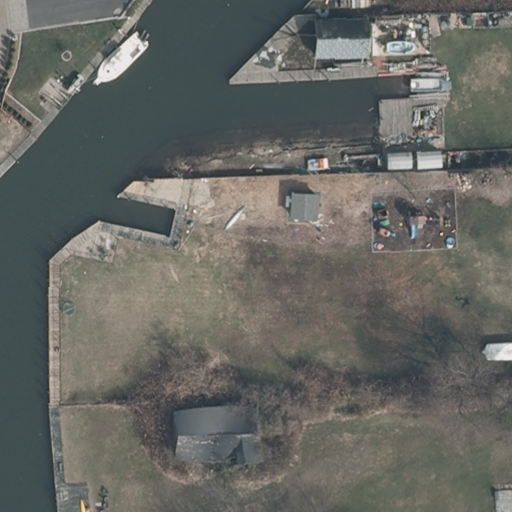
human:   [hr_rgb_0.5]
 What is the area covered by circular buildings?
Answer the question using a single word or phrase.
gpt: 0m2

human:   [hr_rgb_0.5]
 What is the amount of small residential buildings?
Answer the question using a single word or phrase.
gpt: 0

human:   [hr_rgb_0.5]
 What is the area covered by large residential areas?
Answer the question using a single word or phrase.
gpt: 10595m2

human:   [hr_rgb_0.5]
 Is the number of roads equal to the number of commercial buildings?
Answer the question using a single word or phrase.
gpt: no

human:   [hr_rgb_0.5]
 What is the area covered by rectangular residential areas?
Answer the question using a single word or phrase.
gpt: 10595m2

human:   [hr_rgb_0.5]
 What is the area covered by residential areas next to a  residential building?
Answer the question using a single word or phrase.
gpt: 10595m2

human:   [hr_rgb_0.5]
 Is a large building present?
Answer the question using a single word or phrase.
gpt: no

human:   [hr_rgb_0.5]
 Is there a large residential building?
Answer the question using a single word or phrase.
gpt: no

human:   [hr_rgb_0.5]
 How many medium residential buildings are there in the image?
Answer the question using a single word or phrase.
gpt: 2

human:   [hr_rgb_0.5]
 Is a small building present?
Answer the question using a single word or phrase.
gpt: no

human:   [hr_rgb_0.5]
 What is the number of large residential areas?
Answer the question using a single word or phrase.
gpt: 1

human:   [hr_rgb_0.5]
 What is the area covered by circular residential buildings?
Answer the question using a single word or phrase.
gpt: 0m2

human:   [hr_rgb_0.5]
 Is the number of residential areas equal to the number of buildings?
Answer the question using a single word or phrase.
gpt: no

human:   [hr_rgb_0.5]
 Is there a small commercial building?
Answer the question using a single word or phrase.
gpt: no

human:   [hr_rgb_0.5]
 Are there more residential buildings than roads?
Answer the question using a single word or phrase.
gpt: yes

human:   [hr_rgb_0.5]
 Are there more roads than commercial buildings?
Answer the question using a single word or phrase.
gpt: yes

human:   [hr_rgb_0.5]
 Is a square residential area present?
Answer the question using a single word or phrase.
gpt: no

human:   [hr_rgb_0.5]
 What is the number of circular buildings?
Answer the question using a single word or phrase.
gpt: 0

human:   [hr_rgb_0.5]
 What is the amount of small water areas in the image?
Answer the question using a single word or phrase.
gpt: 0

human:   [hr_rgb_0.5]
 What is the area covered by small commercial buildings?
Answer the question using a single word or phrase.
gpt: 0m2

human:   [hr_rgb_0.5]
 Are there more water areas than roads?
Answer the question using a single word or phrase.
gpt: no

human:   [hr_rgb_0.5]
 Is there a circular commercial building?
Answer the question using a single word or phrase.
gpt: no

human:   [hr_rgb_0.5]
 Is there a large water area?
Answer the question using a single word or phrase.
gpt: yes

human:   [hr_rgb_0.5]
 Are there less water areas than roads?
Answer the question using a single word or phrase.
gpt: no

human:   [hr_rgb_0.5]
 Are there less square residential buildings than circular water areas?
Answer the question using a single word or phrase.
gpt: no

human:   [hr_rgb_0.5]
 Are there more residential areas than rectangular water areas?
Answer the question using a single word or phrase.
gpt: yes

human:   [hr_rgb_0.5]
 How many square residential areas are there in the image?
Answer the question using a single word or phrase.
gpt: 0

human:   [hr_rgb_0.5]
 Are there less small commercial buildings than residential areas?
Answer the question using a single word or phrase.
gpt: yes

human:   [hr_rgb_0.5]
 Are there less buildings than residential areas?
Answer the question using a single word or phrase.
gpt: no

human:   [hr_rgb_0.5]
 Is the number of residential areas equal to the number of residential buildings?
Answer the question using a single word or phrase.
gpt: no

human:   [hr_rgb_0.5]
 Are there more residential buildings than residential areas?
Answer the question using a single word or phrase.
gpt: yes

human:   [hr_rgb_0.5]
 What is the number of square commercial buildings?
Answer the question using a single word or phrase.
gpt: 0

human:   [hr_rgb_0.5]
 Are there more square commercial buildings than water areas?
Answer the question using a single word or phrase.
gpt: no

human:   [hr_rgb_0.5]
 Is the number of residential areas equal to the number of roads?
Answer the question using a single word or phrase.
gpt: yes

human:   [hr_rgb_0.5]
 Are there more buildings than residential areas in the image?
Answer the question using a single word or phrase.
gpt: yes

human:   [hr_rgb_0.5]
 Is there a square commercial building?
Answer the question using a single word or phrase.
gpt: no